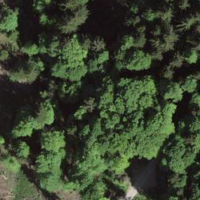
EUNIS habitat code: 44
Species observed at this site:
Tussilago farfara